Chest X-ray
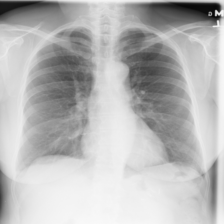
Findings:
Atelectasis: negative
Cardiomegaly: negative
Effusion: negative
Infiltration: negative
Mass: negative
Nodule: negative
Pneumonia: negative
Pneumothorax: negative
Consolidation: negative
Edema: negative
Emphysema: negative
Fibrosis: negative
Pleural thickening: negative
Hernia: negative